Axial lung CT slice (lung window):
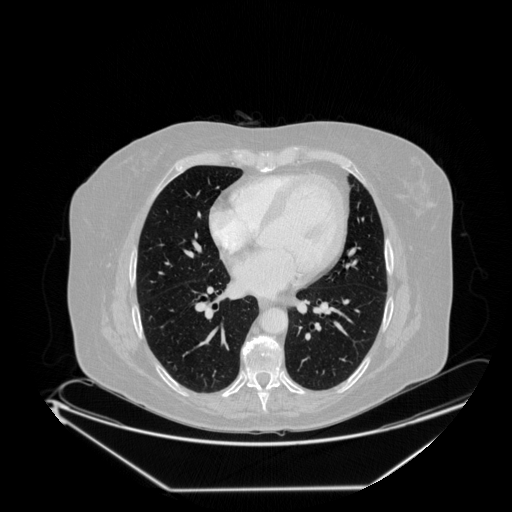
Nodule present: no